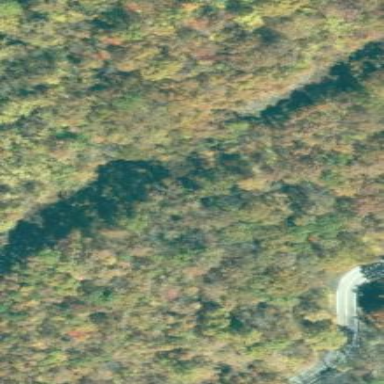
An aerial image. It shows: Beautiful woodland area.